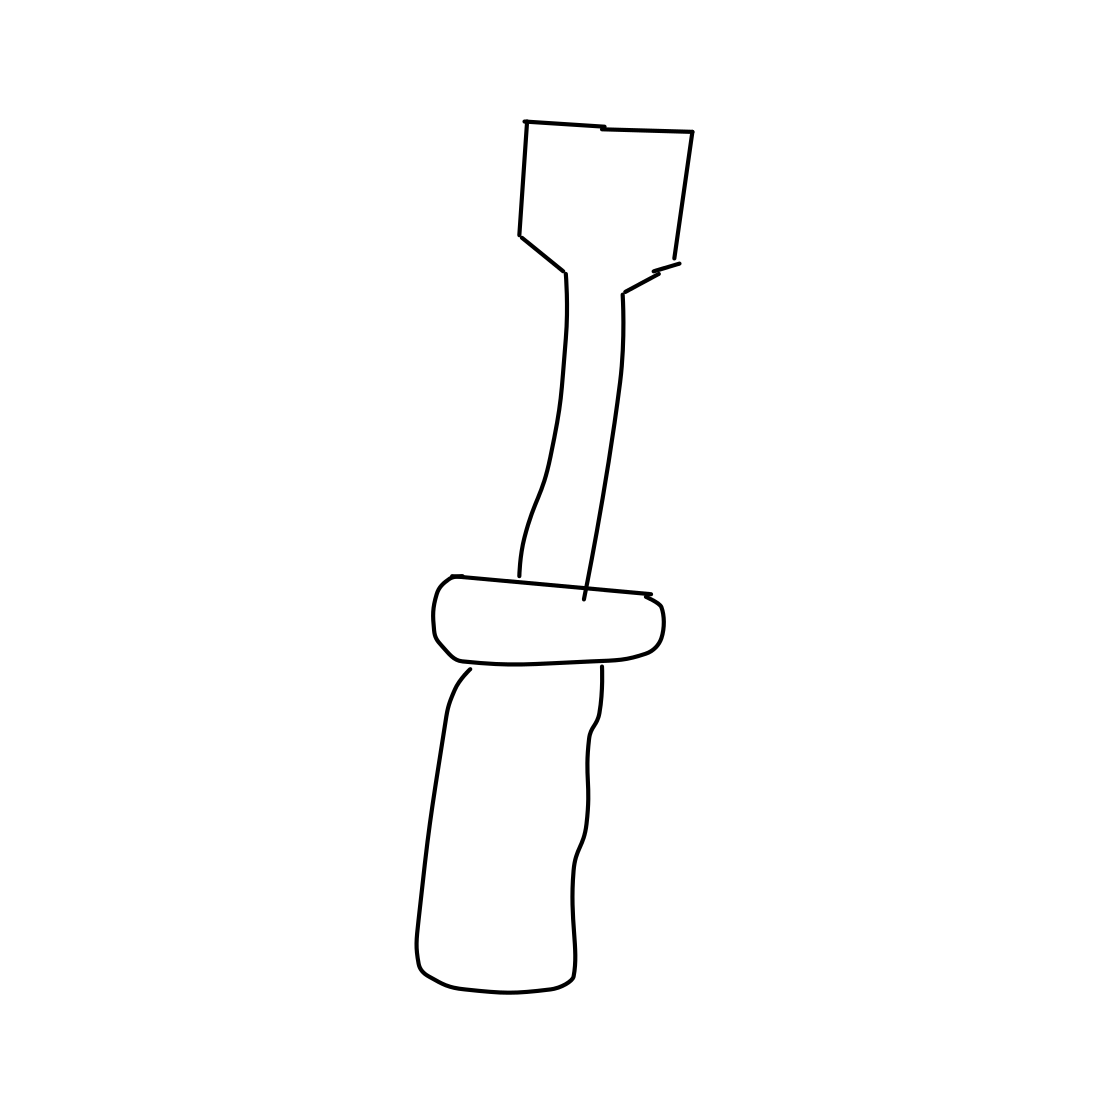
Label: screwdriver